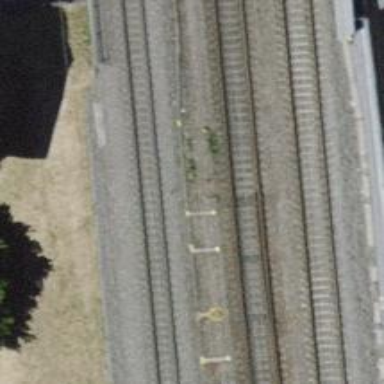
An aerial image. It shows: Railway switch.